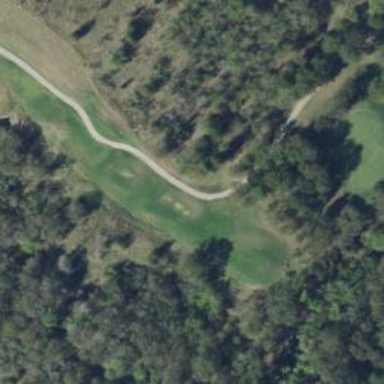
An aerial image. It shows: Path for golf carts.